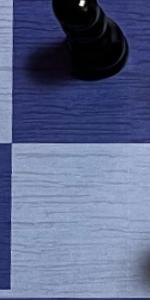
Label: Empty